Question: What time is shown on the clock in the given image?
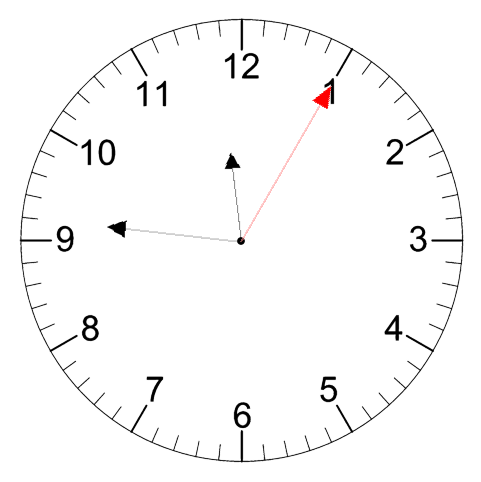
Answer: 11:46:05